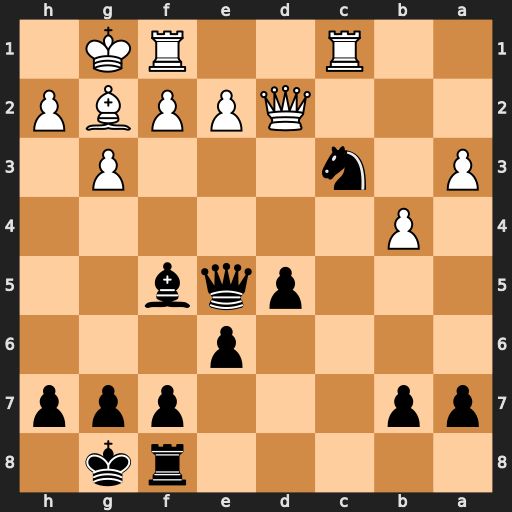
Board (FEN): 5rk1/pp3ppp/4p3/3pqb2/1P6/P1n3P1/3QPPBP/2R2RK1
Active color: b
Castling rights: -
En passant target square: -
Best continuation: Nxe2+ Kh1 Nxc1